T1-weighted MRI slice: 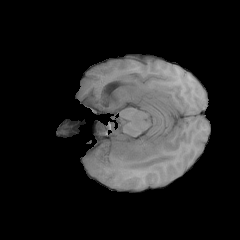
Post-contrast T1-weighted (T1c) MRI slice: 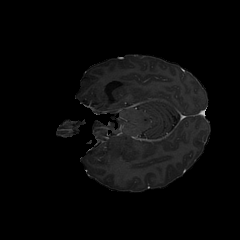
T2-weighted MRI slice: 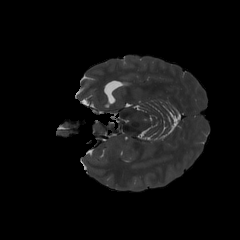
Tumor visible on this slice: no